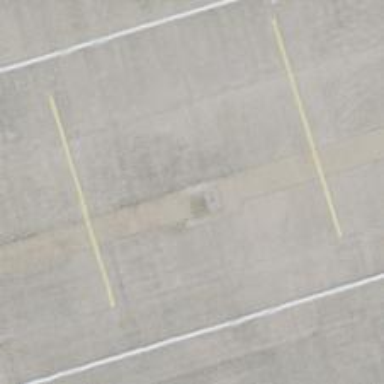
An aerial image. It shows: Airport parking position.